RGB frame:
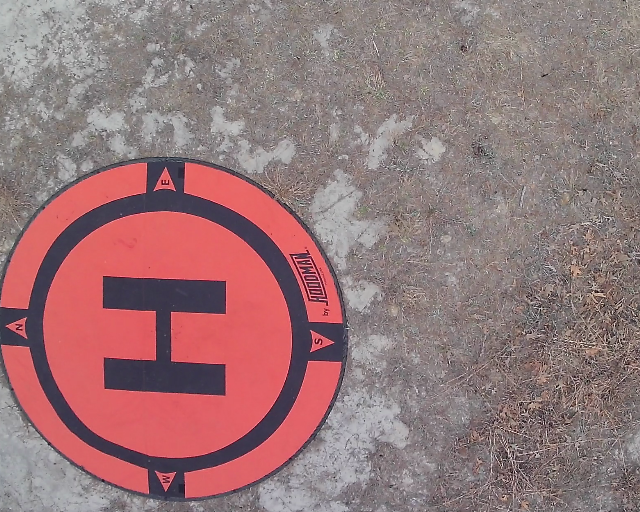
Thermal frame:
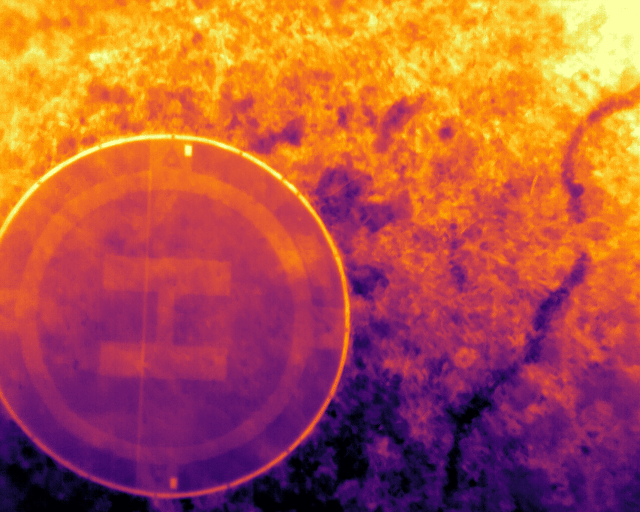
Captured: 2026-02-26 03:12:14
Pixels at or above 80 °C: 0 (fraction of frame: 0)